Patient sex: F
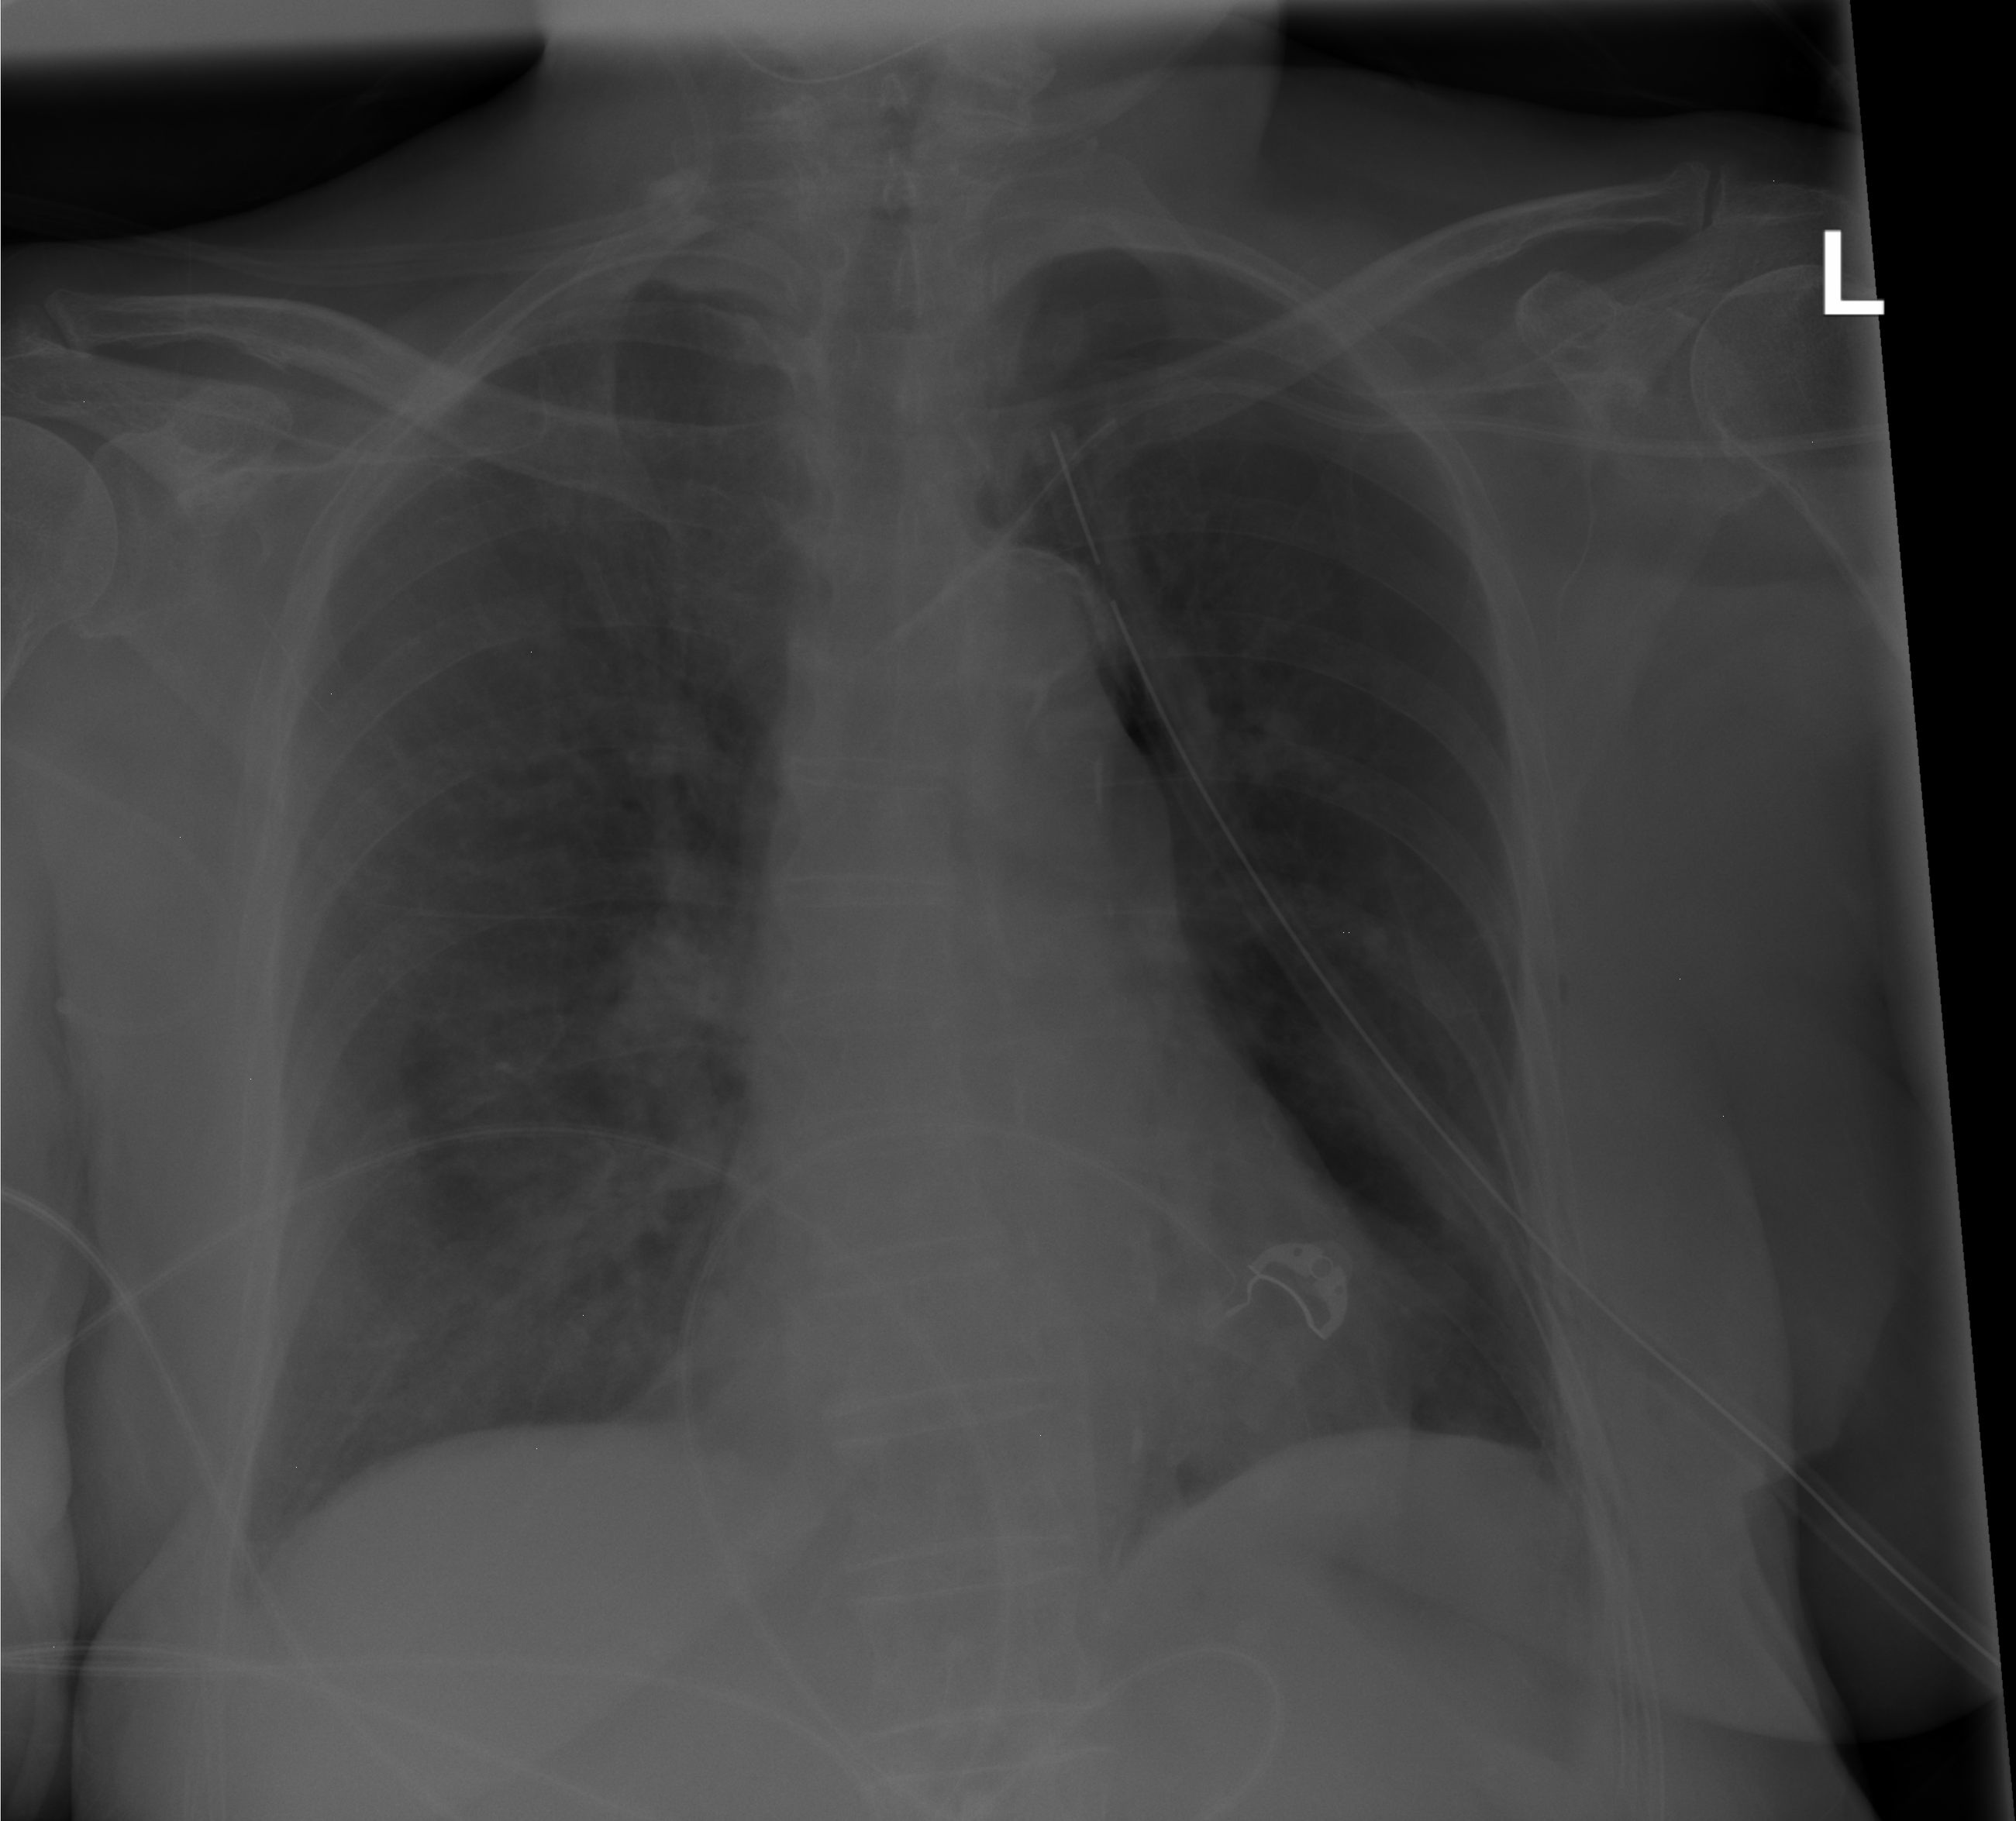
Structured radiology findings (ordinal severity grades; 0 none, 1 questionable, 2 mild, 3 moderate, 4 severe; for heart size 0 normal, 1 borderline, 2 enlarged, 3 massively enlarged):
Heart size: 0
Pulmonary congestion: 0
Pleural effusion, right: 0
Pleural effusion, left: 0
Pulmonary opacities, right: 0
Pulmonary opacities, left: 0
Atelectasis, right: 0
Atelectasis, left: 2